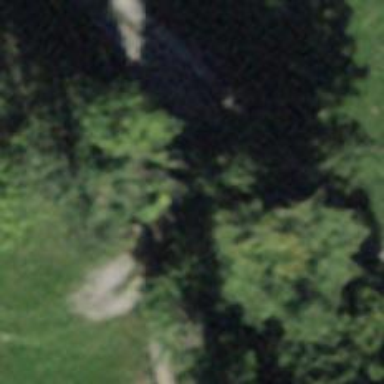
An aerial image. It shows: Culvert tunnel.